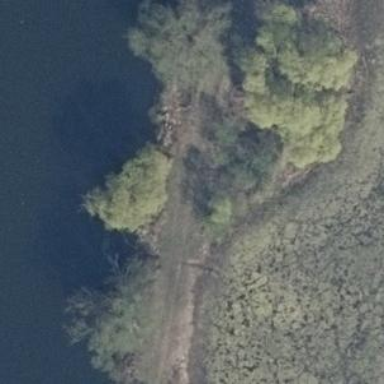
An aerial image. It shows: Single tag "natural: tree."